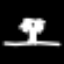
Label: palm tree